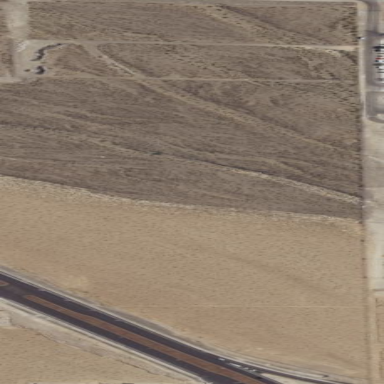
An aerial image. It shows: Scenic view captured in the desert.